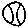
Label: moon